Question: I want to add this type of text over the image. Please, help me. I just want the border of text as I have designed in the Adobe XD. Check the image for reference.

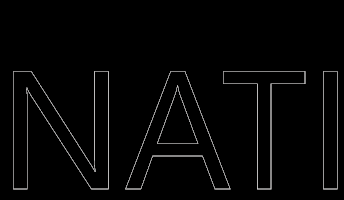
Answer: you can do this easily by setting the color to transparent in css
for further information check this guide: <URL>
Hope this helps
'''
.stroke-text {
color: transparent;
font-size: 16rem;
-webkit-text-fill-color: black;
-webkit-text-stroke-width: 1px;
-webkit-text-stroke-color: white;
}
body {
background: black;
}
'''
'''
<div class='stroke-text'>NATI</div>
'''